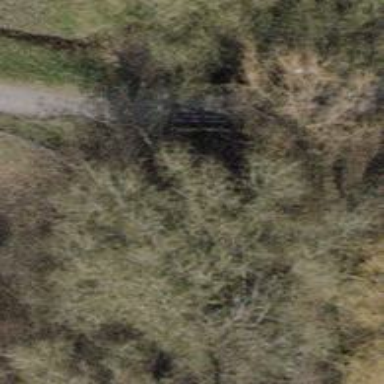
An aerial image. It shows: Bench.